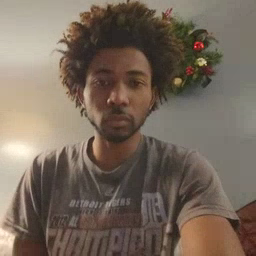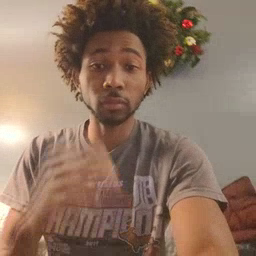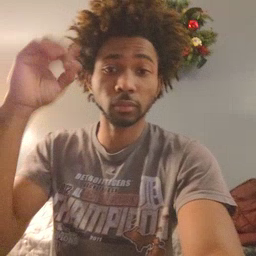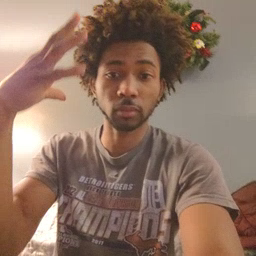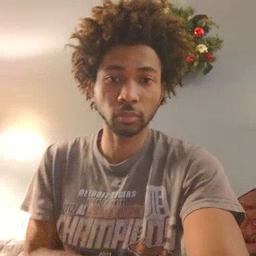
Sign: sun